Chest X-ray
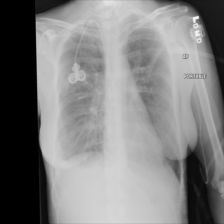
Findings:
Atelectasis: negative
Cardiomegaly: negative
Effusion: positive
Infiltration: negative
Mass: negative
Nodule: negative
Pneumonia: negative
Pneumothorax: negative
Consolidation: negative
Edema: negative
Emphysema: negative
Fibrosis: negative
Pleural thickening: negative
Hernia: negative